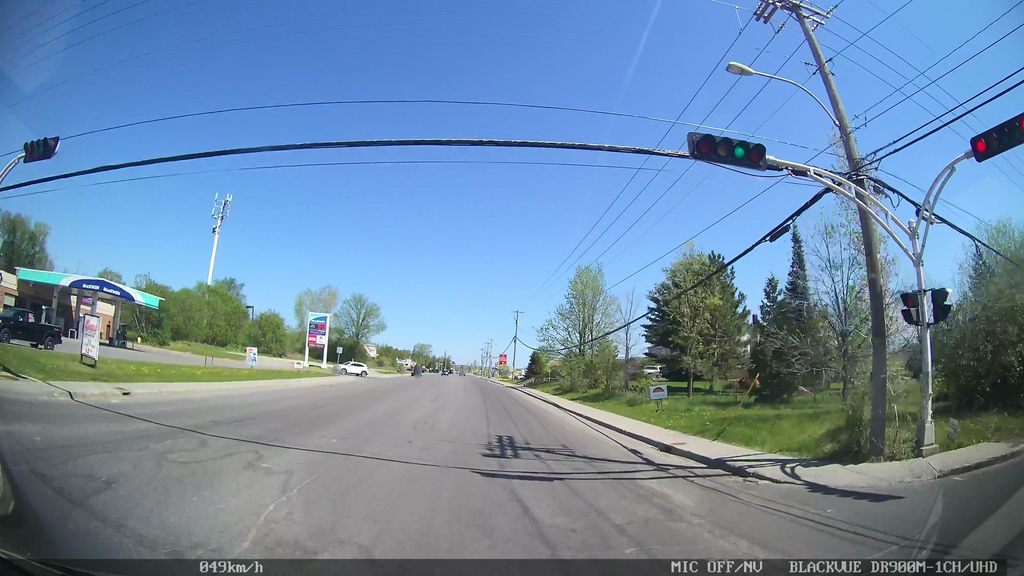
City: ottawa-gatineau